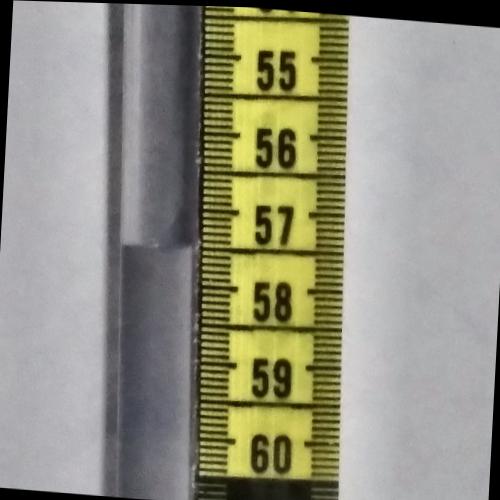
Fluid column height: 57.5 cm